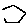
Label: hexagon